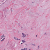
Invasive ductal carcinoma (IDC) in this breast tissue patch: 1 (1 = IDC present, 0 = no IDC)